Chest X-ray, AP view. Patient: 67 years old, sex M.
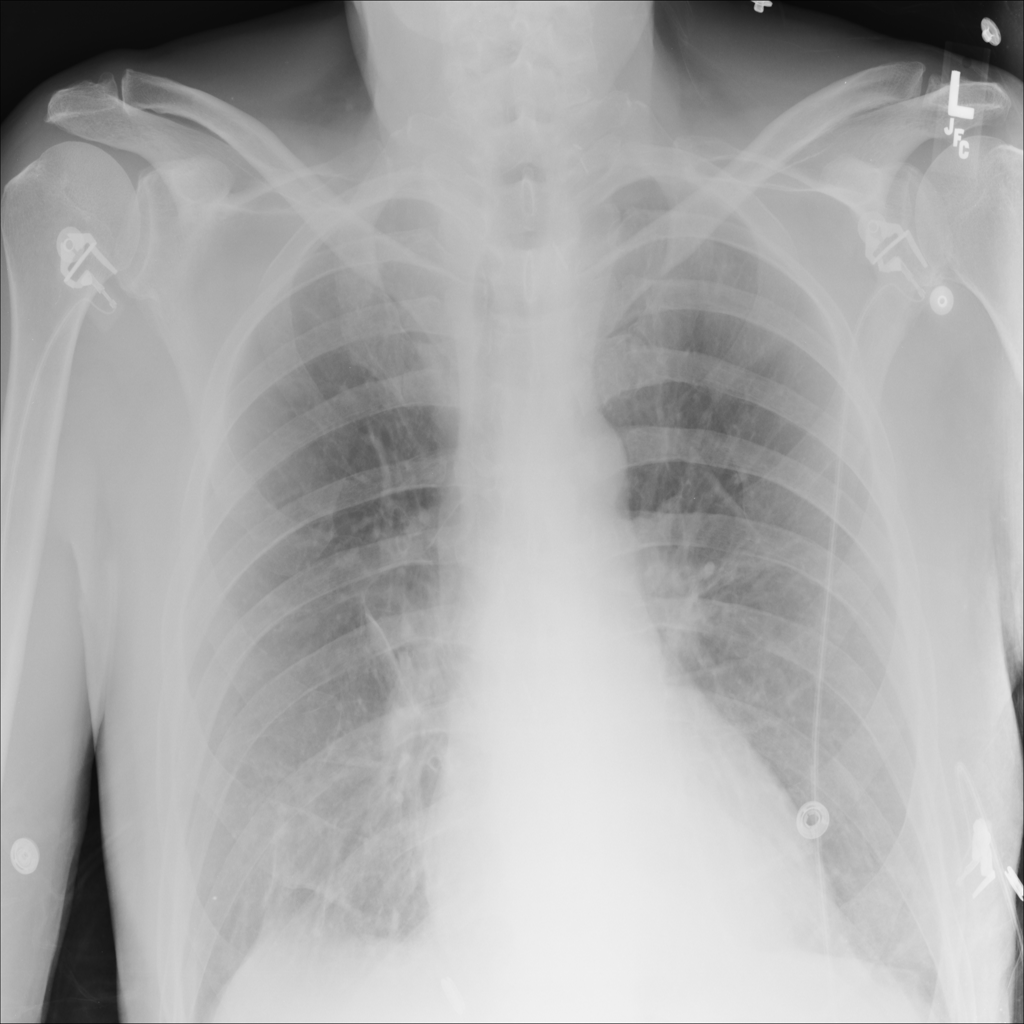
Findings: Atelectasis